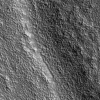
Atmospheric dust classification: not_dusty